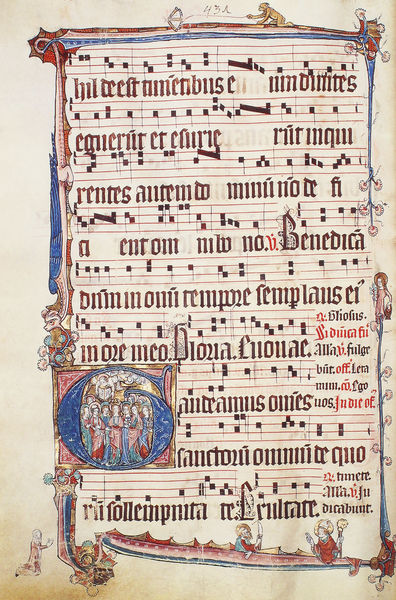
Titel: Graduale
Institution: Köln, Erzbischöfliche Diözesan- und Dombibliothek
Schlagwörter: blau, bunt, szene, rot, messer, bild, musik, boot, affe, schrift, noten, linien, bischof, buch, druck, text, initiale, ranke, heiligenschein, pfarrer, chor, jünger, handschrift, lied, latein, stifter, biebel, psalm, choral, illumination, strofe, g, 431